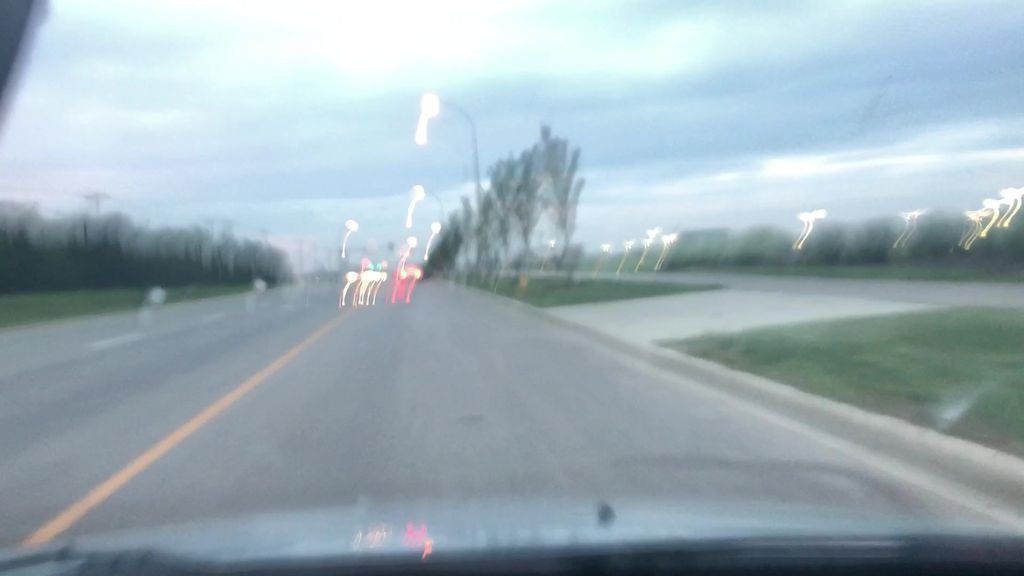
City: edmonton